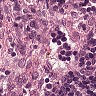
Metastatic tissue present: no